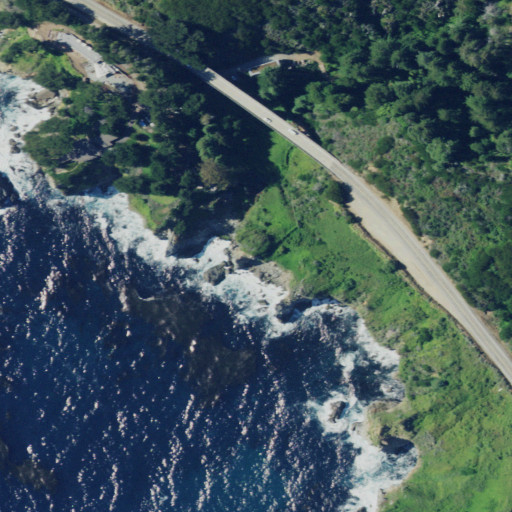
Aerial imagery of valley in California named Anderson Canyon containing open water, evergreen forest, herbaceous wetlands, open development, grassland, shrub, low intensity development, medium intensity development, woody wetlands, and mixed forest